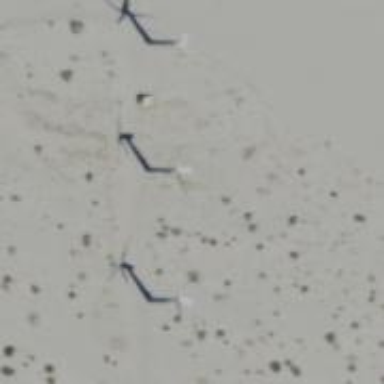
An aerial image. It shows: Horizontal axis wind turbine generating power from wind.